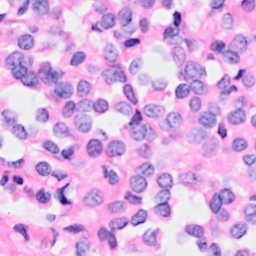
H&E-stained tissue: Breast